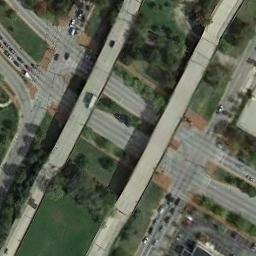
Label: overpass